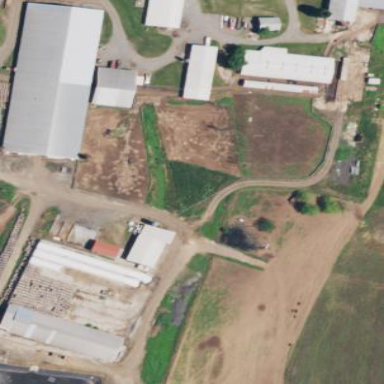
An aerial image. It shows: Farmyard area.